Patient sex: F
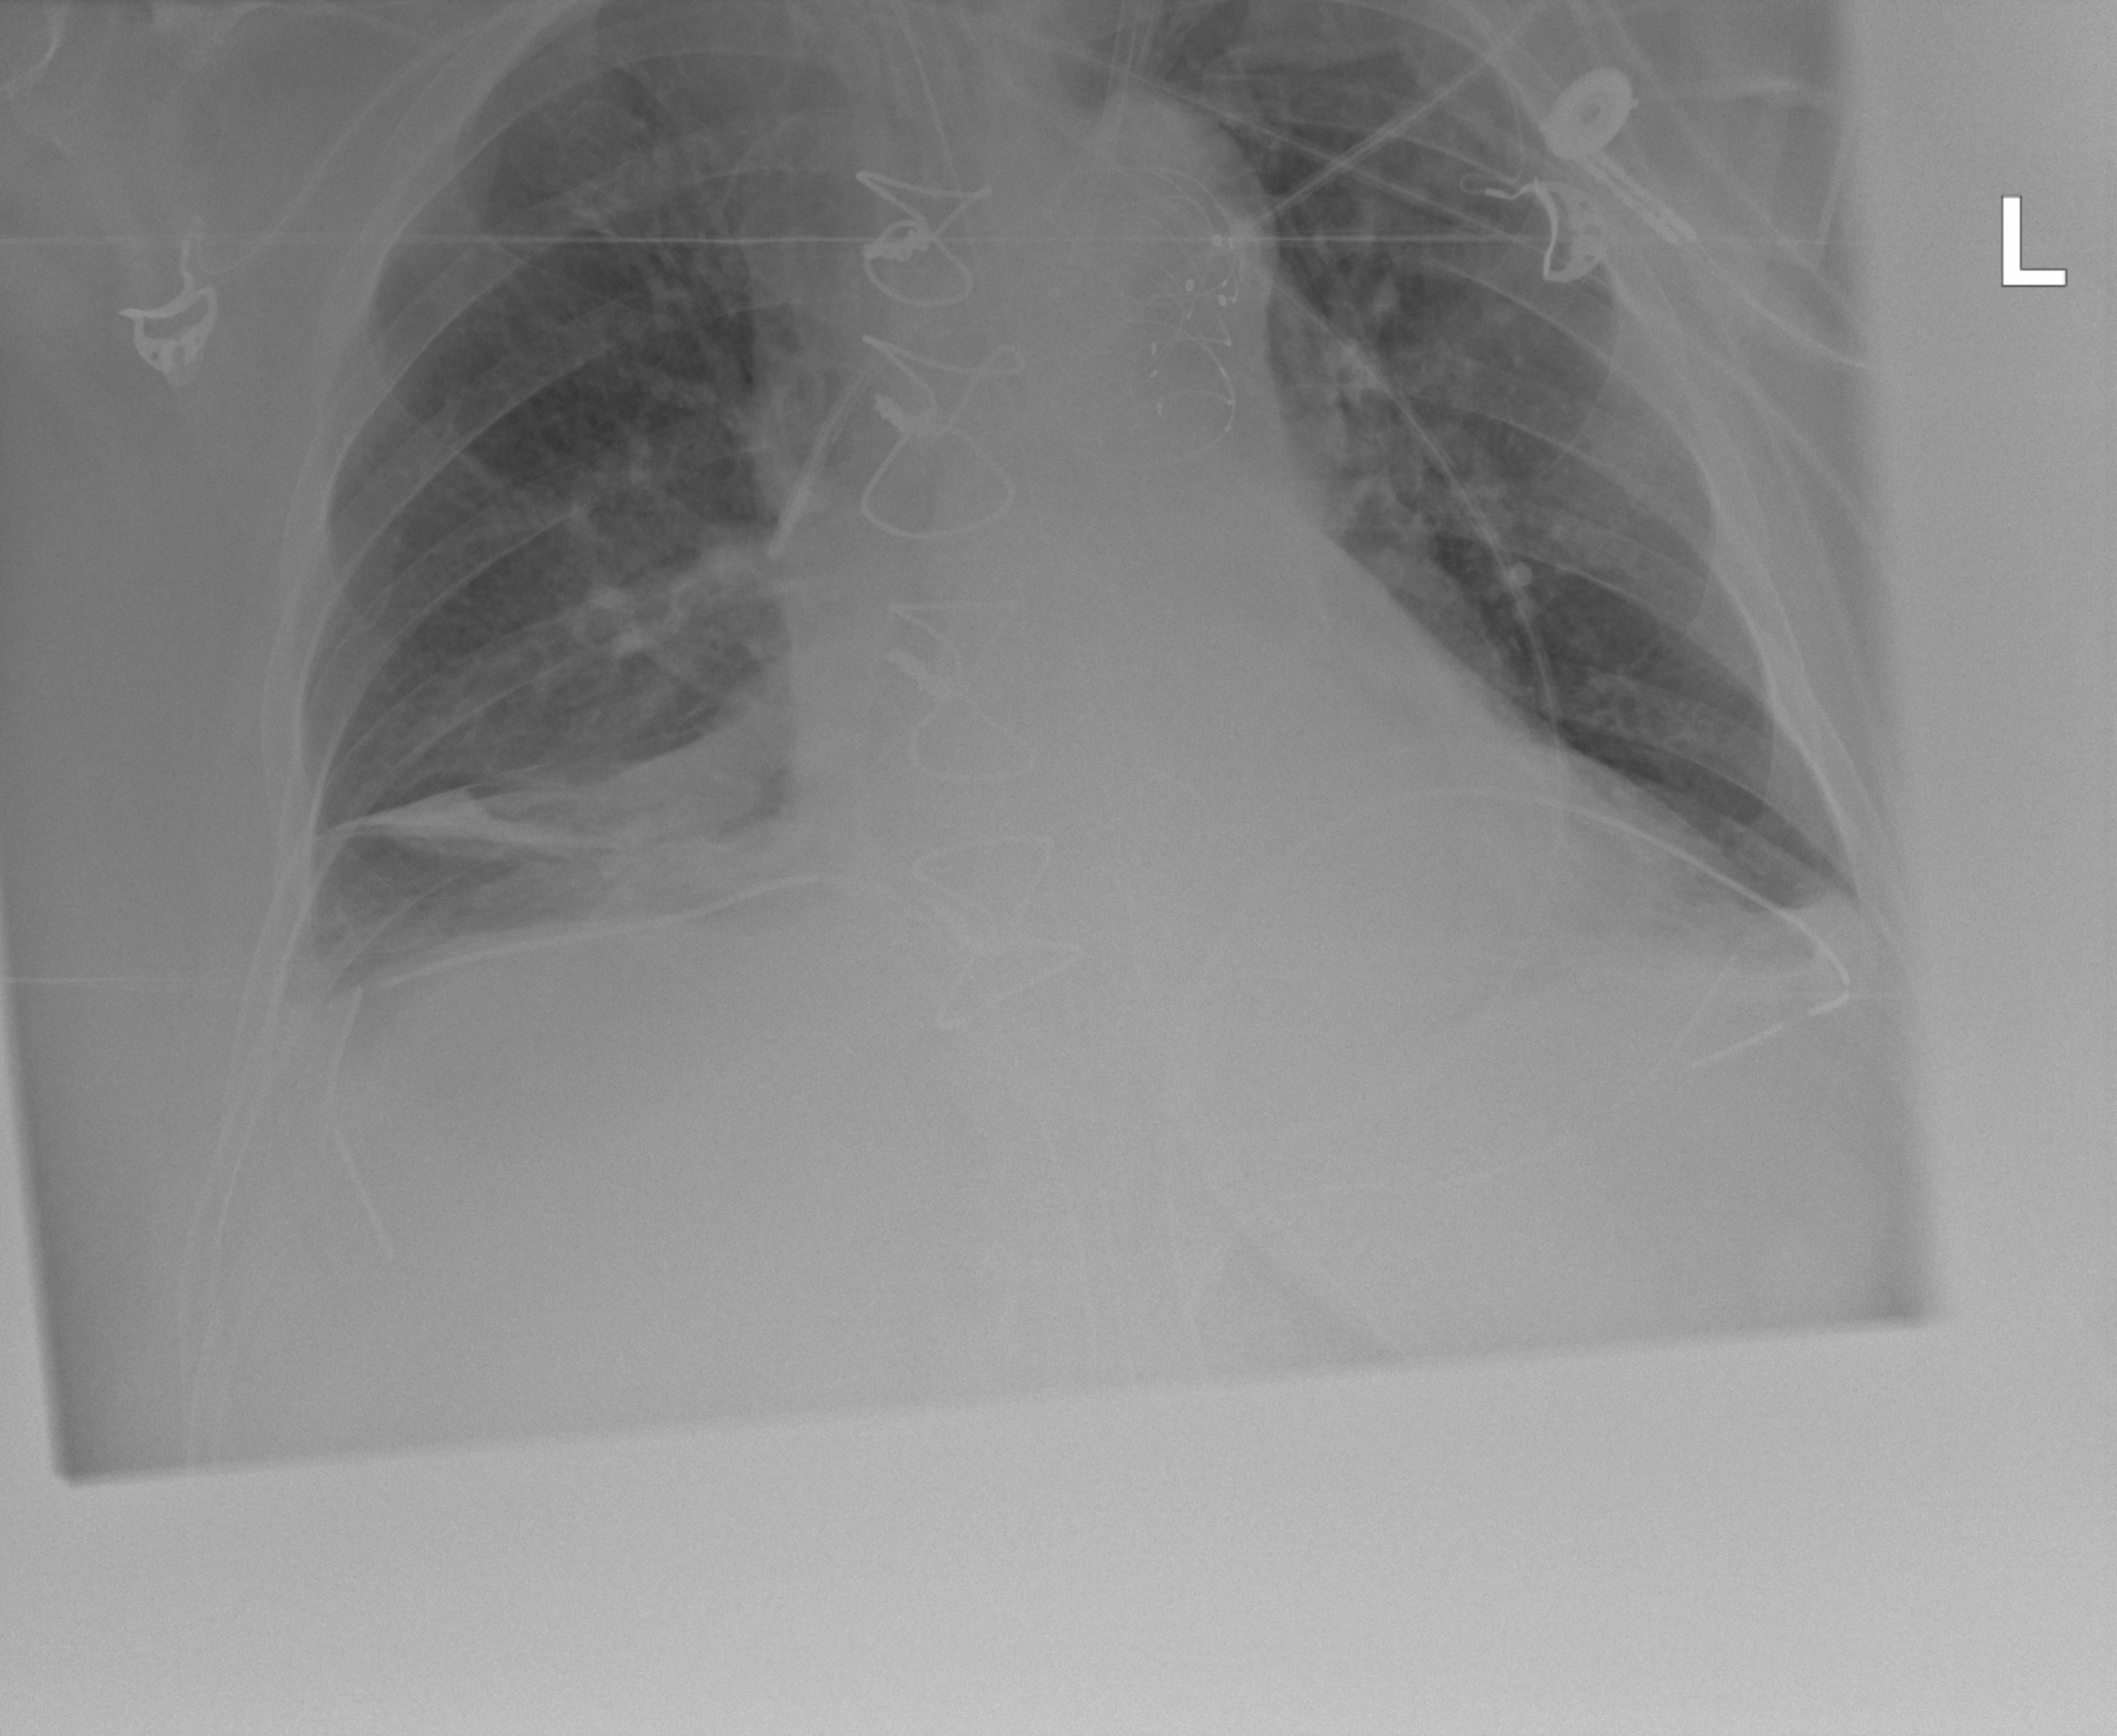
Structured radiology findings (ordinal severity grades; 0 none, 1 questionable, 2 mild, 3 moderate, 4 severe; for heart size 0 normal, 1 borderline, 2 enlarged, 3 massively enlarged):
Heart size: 2
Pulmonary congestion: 2
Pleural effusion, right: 2
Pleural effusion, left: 2
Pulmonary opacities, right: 2
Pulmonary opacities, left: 0
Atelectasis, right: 3
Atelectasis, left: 1